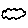
Label: cloud